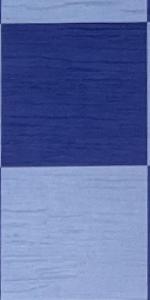
Label: Empty